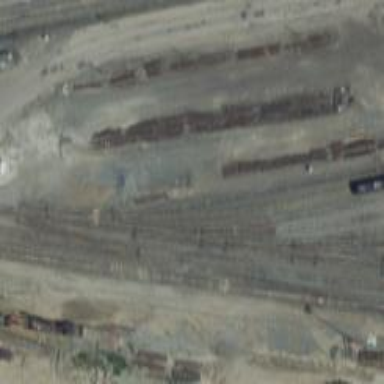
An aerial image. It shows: Railway yard used for servicing trains.